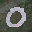
Label: 0